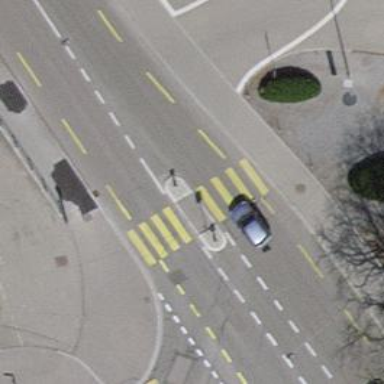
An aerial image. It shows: Crossing with traffic signals and zebra markings. There is pedestrian island at the crossing.